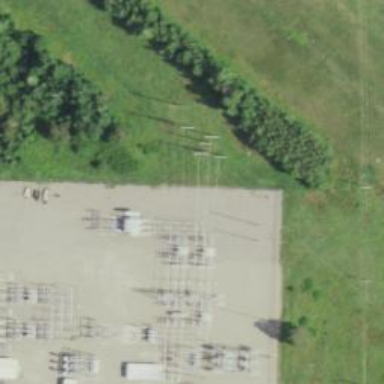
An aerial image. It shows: Triple tower power structure.